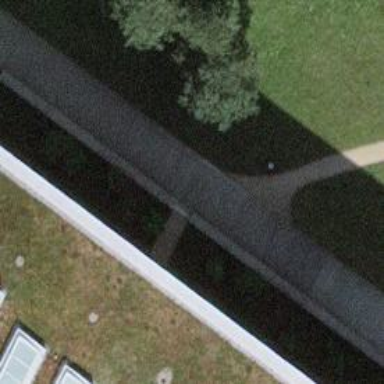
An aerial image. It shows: Footway with surface of fine gravel.